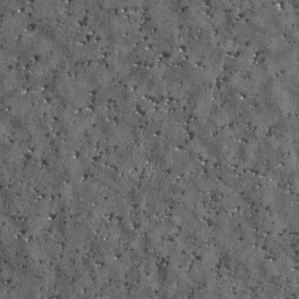
Label: non_frost